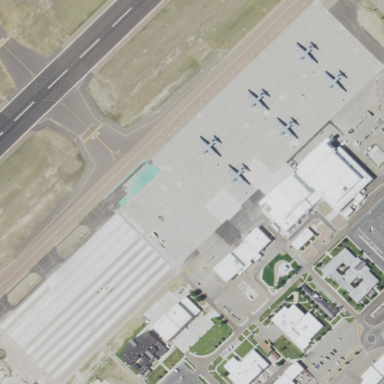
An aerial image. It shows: Apron at the airport.